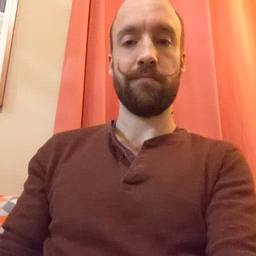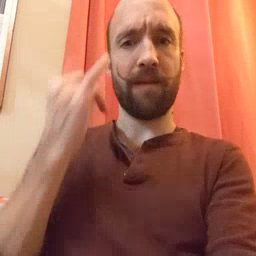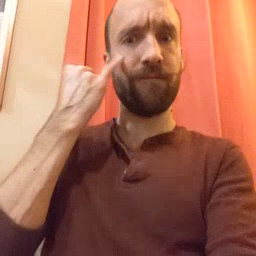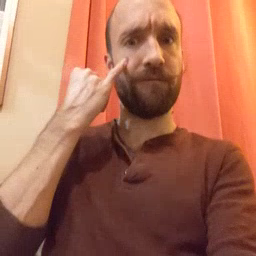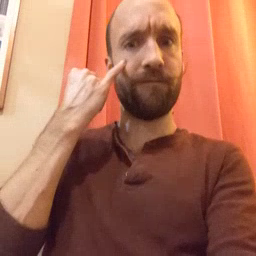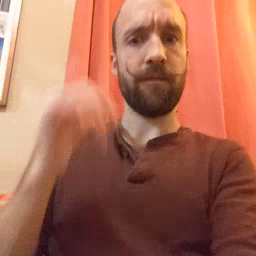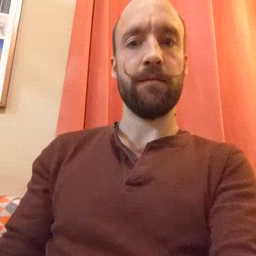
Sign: if